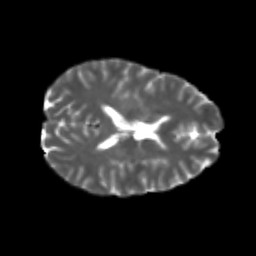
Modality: T2w
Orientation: axial
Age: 25
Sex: female
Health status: healthy
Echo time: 0.074 s